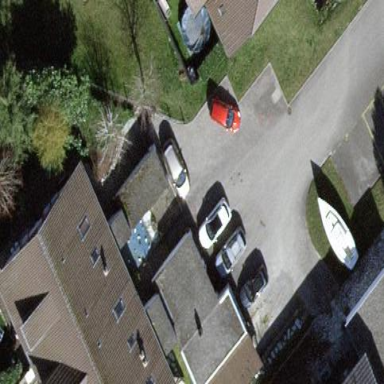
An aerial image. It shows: Garage building.